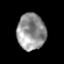
Tissue: prostate
Cell type: T cells
Senescence score: 0.3156
Nuclear area (px): 1011
Mean DAPI intensity: 147.801